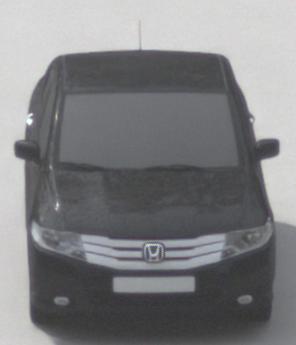
Make: Honda
Model: City
Detailed model: Gen. 6
Model produced from: 2008
Model produced until: 2013
Doors: 4
Color: black
Road condition: dry road
Daytime: morning or afternoon
Contrast: low contrast